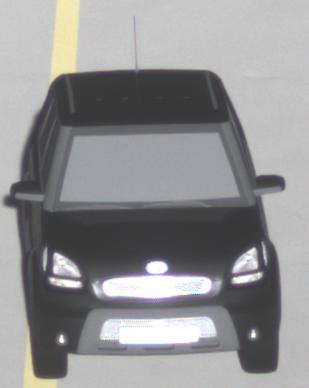
Make: KIA
Model: Soul 1.6
Detailed model: Soul (AM)
Model produced from: 2009/02
Model produced until: 2009/11
Doors: 5
Color: black
Road condition: dry road
Daytime: morning or afternoon
Contrast: high contrast